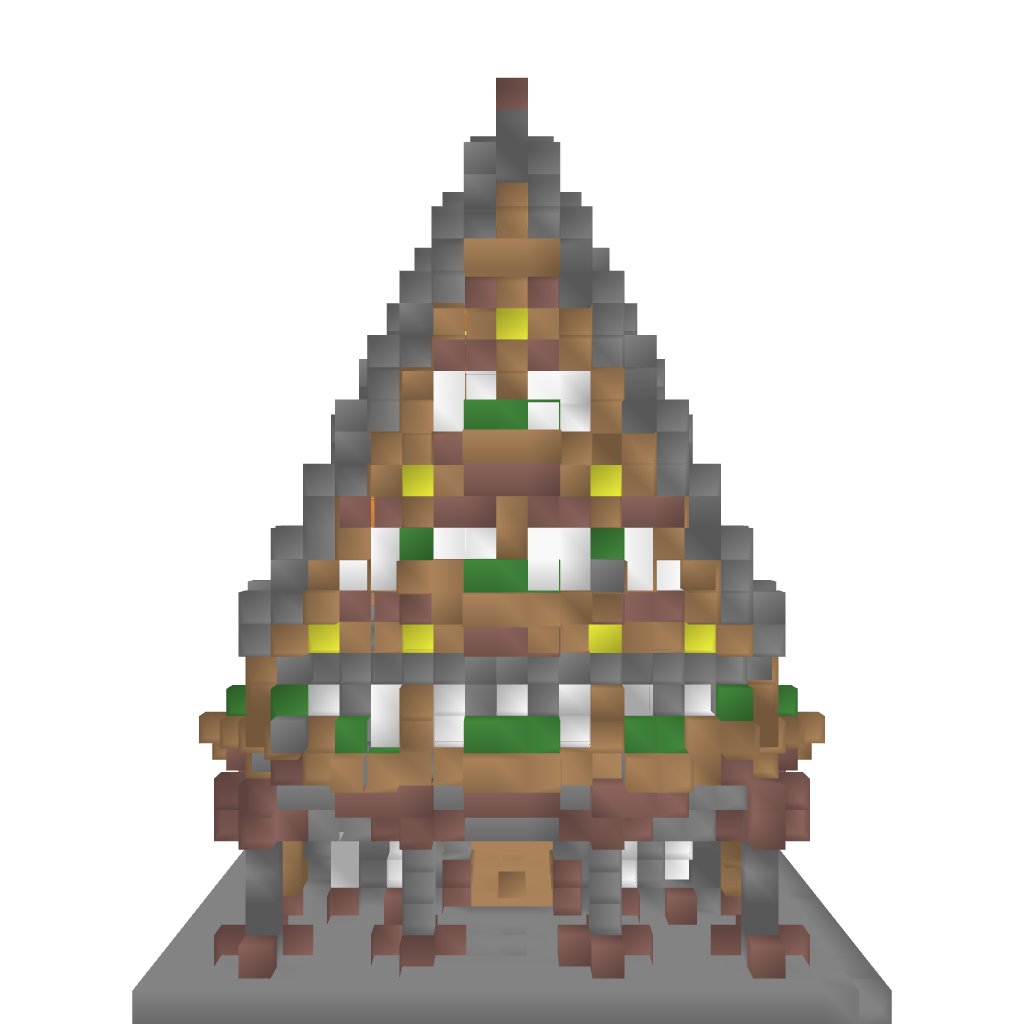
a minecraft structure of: Medieval House 1 high quality